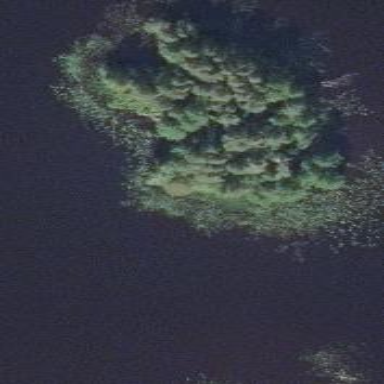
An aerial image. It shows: Islet.